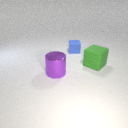
small blue rubber cube to the right of large purple metal cylinder